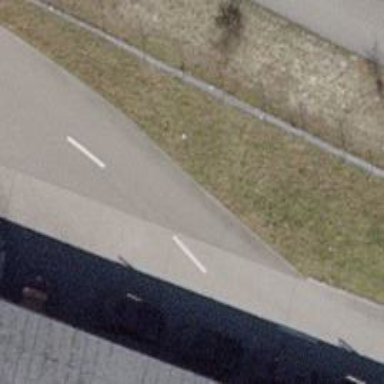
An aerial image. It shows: Concrete service road.